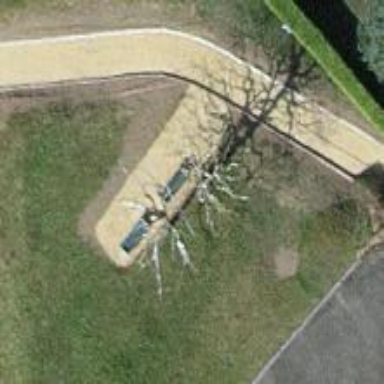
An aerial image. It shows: Bench.